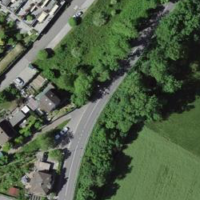
EUNIS habitat code: 54
Species observed at this site:
Hippocrepis emerus